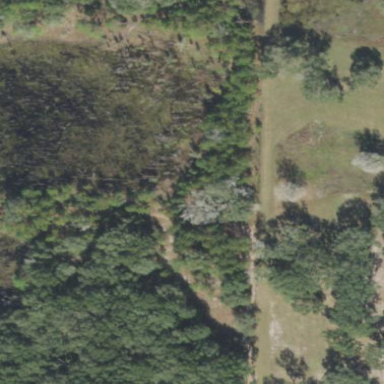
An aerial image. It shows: Beautiful woodland area.